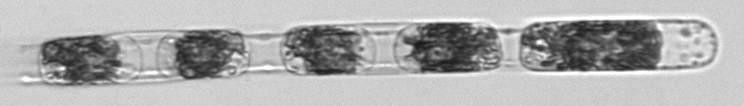
Label: Hemiaulus